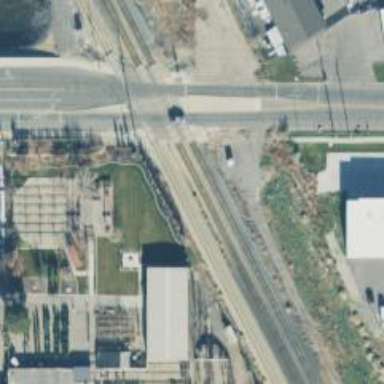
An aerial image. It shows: Railway crossing.